Field crop: maize
Growth stage: 2
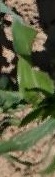
Species: maize